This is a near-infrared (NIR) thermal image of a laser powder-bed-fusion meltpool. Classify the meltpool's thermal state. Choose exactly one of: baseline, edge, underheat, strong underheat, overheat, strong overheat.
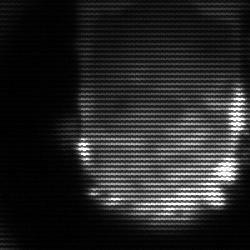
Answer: baseline